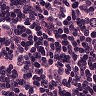
Metastatic tissue present: yes